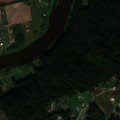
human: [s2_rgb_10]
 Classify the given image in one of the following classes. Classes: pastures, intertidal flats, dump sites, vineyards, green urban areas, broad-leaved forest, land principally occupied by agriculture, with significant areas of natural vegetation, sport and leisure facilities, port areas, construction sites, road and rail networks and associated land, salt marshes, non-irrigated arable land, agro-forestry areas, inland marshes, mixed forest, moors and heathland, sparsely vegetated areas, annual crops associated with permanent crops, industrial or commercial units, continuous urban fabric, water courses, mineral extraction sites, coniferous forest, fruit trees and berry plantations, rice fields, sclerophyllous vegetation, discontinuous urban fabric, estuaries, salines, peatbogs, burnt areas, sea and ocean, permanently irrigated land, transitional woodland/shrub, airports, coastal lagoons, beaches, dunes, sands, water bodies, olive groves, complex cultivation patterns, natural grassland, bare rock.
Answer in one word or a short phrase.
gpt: discontinuous urban fabric, complex cultivation patterns, land principally occupied by agriculture, with significant areas of natural vegetation, coniferous forest, mixed forest, water courses